Question: I'm trying to create a DLL of TChromium to use in Inno Setup, equal to TLama made with TWebBrowser, creating inno-web-browser, but I can not, I'm following the same logic of the basic procedures, but during the creation, is created window within the inno setup is strange though, was leaving the annexed print, showing the image.
: I'm using Delphi XE2 and DCEF3.
'''
procedure CreateChromium(ParentWnd: HWND; Left, Top, Width, Height: Integer);
begin
Chromium := TChromium.Create(nil);
Chromium.ParentWindow := ParentWnd;
Chromium.Left := Left;
Chromium.Top := Top;
Chromium.Width := Width;
Chromium.Height := Height;
Chromium.Visible := true;
Chromium.HandleNeeded;
end;
'''

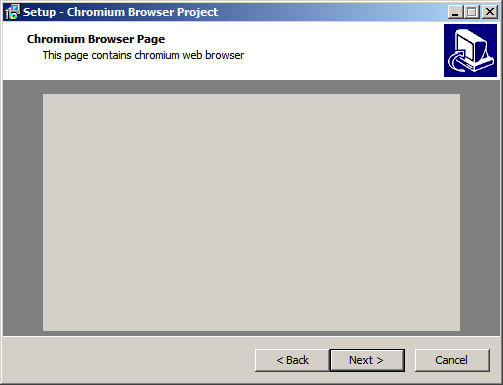
Answer: The Chromium control has on your screenshot its default color, so if that's your problem, let's change it to a different color. I wrote about it <URL> which was for DCEF1 but in DCEF3 you need to do similar steps. Take a look at this minimalistic code for your plugin which adds to the initialization function new 'Color' parameter and shows how to set Chromium control background color:
'''
unit MainUnit;
interface
uses
Winapi.Windows, System.SysUtils, Vcl.Graphics, Vcl.GraphUtil, Soap.EncdDecd,
CefVCL;
procedure CreateChromium(ParentWnd: HWND; Color: TColor; Left, Top, Width,
Height: Integer); stdcall;
implementation
var
Chromium: TChromium;
procedure CreateChromium(ParentWnd: HWND; Color: TColor; Left, Top, Width,
Height: Integer);
const
CSSHeader = 'data:text/css;charset=utf-8;base64,';
begin
Chromium := TChromium.Create(nil);
Chromium.ParentWindow := ParentWnd;
// here is the tricky part; you must take the constant CSS header part and
// concatenate it with Base64 encoded CSS style string as shown here
Chromium.UserStyleSheetLocation := CSSHeader +
EncodeString(Format('body {background-color:%s;}',
[ColorToWebColorStr(Color)]));
// and after you set the style, you need to recreate the browser
Chromium.ReCreateBrowser('about:blank');
Chromium.Left := Left;
Chromium.Top := Top;
Chromium.Width := Width;
Chromium.Height := Height;
end;
end.
'''